Field crop: maize
Growth stage: 2
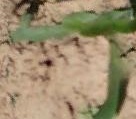
Species: maize